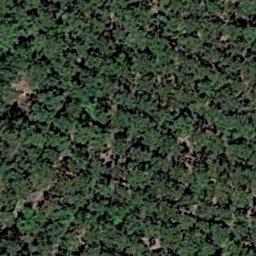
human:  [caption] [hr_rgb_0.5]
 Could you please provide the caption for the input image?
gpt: The forest is on the bare land .

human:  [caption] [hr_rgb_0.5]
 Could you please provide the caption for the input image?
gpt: This is a dense forest .

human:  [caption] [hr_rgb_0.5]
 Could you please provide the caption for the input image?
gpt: Many green trees are in a forest .

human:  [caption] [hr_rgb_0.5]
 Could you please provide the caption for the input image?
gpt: The forest has a lot of well-arranged green trees .

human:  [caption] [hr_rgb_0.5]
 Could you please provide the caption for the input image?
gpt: A forest with many green trees .